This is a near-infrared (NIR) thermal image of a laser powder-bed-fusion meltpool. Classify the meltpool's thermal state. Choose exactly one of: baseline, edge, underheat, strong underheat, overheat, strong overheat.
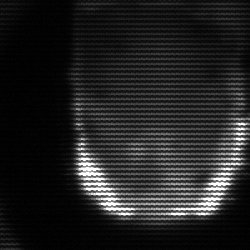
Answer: baseline